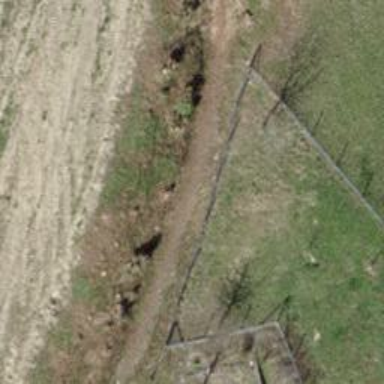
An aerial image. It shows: Path on the ground.